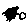
Label: hexagon